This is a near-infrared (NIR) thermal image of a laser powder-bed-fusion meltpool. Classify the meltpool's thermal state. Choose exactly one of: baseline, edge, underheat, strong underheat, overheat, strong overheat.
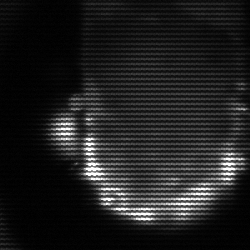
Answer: baseline